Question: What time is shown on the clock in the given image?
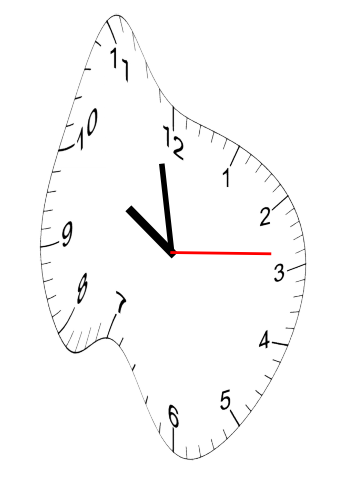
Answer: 09:58:14